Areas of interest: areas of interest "Campsite"
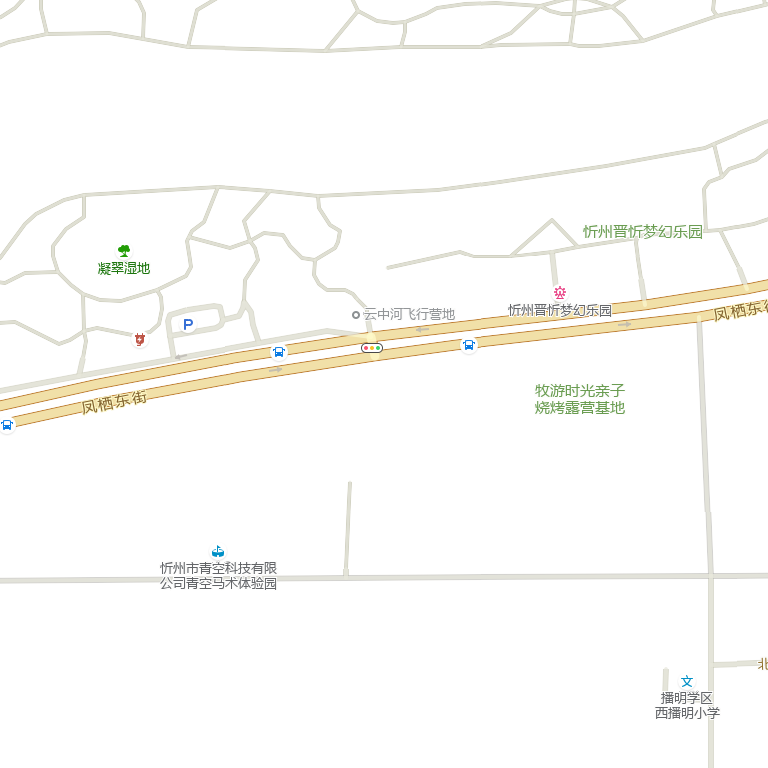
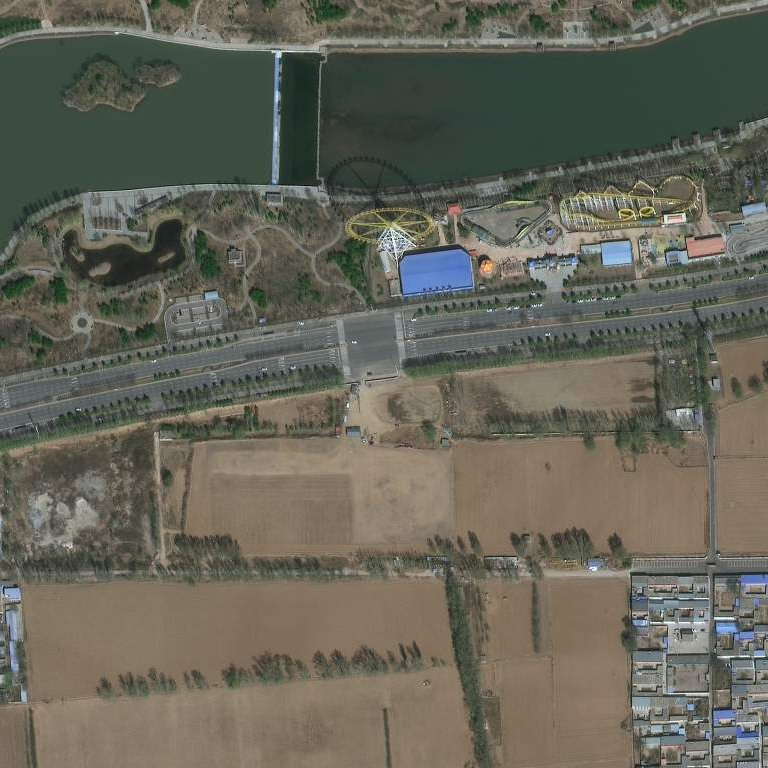